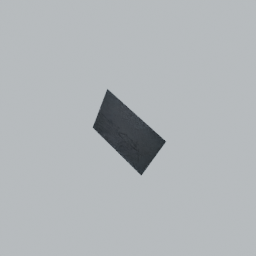
Label: decoration